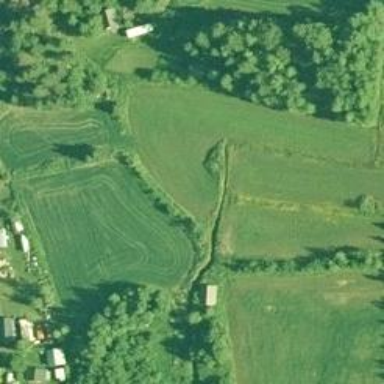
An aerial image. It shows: Agricultural area marked by row of trees.